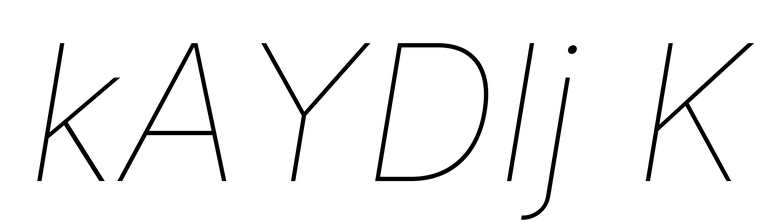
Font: Inter-Italic_Thin_Italic